Question: According to this <URL>:

I use the same dataset as the question:
'''
id date num name desc price
1 7/6/2020 10 pen abcd $1
1 7/6/2020 2 abc efg $3
1 7/6/2020 3 bcd efg $5
2 7/6/2020 3 pen abcd $1
2 7/6/2020 1 pencil abcd $3
2 7/6/2020 2 disk abcd $1
2 7/6/2020 2 paper abcd $1
3 7/6/2020 2 ff pag $100
3 7/6/2020 10 water kml $5
4 7/15/2020 5 gg kml $5
4 7/15/2020 10 cofffee oo $5
5 7/15/2020 5 pp oo $4
6 7/15/2020 2 abc efg $3
6 7/15/2020 3 bcd efg $5
6 7/15/2020 4 aa efg $5
6 7/15/2020 5 bb efg $6
7 7/15/2020 1 bag abcd $50
7 7/15/2020 1 box abcd $20
8 7/15/2020 1 pencil abcd $3
8 7/15/2020 2 disk abcd $1
8 7/15/2020 2 paper abcd $1
8 7/15/2020 2 ff hijk $100
9 8/15/2020 10 water kml $5
9 8/15/2020 5 gg kml $5
9 8/15/2020 10 cofffee oo $5
9 8/15/2020 5 pp oo $4
9 8/15/2020 2 abc efg $3
10 8/15/2020 3 bcd efg $5
10 8/15/2020 4 aa efg $5
10 8/15/2020 5 bb efg $6
11 8/15/2020 1 bag abcd $50
11 8/15/2020 1 box abcd $20
'''
I would like to use matplotlib, pycharts and any other packages are fine, My code as below is not correct:
'''
import pandas as pd
import xlrd
import seaborn as sns
import matplotlib.pyplot as plt
df = pd.read_excel ('./orders.xlsx', sheet_name='Sheet1')
df.groupby(by=['name']).sum()
df['price'] = df['price'].replace('$','', regex=True).astype(int)
df['new'] = df['price'].mul(df['num'])
df1 = df.groupby(by=['name'], as_index=False)['new'].sum()
# df1
# df1['new'] = df1.apply(lambda x: x.sum(), axis=1)
# df1.loc['new'] = df1.apply(lambda x: x.sum()).dropna()
# df1
# data = df1.Series(???)
# # print(data)
# from matplotlib.font_manager import FontProperties
# # myfont=FontProperties(fname=r'C:/Windows/Fonts/simhei.ttf',size=14)
# # sns.set(font=myfont.get_name())
# plt.rcParams['figure.figsize'] = (8.0, 6.0)
# lbs= data.index
# explodes=[0.1 if i=='??' else 0 for i in lbs]
# plt.pie(data, explode=explodes,labels=lbs, autopct="%1.1f%%",
# colors=sns.color_palette("muted"),startangle = 90,pctdistance = 0.6,
# textprops={'fontsize':14,'color':'black'})
# plt.axis('equal')
# plt.show()
'''
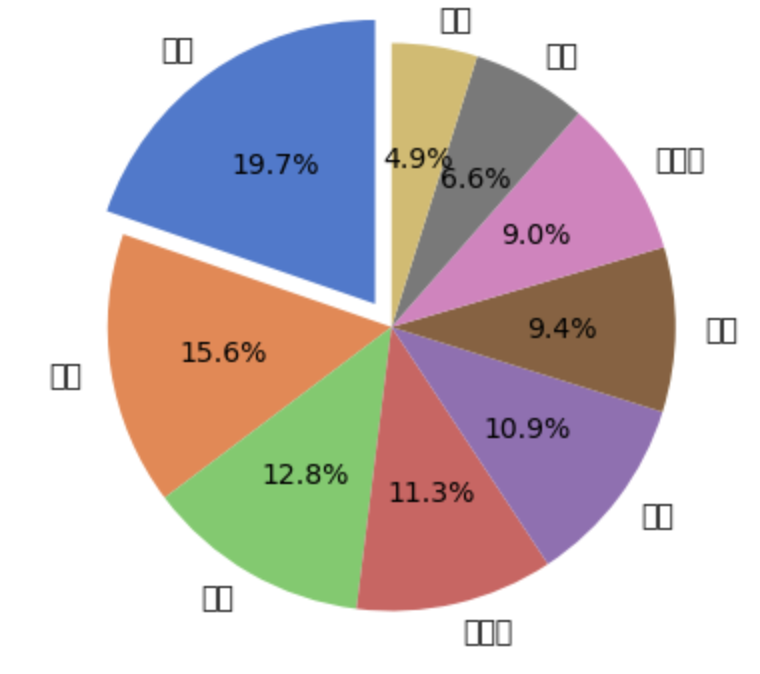
Answer: You can use pandas internal plot function, which most likely uses matplotlib backend:
'''
s = df.groupby('name')['new'].sum()
ax = s.plot.pie(figsize=(10,10), autopct='%.2f%%')
'''
Or chain together:
'''
ax = (df.groupby('name')['new'].sum()
.plot.pie(figsize=(10,10), autopct='%.2f%%')
)
'''
Then 'ax' is a Matplotlib axis instance and you get:
<URL>